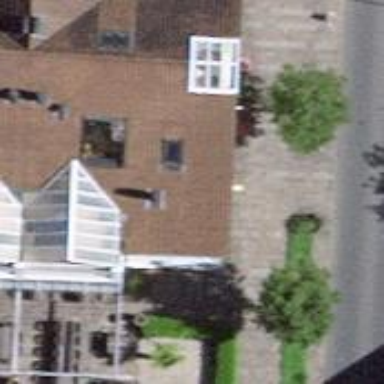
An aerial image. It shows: Restaurant.